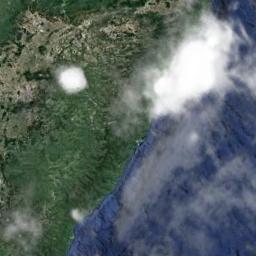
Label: cloud